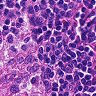
Metastatic tissue present: no